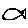
Label: fish